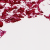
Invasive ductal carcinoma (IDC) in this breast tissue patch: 0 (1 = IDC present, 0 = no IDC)